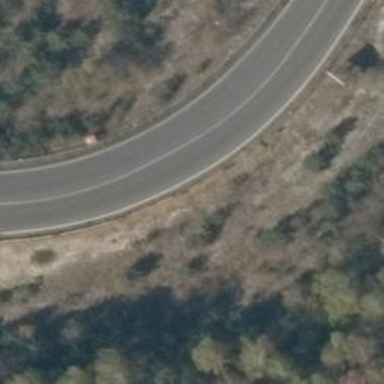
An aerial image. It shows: Trunk link road with asphalt surface.